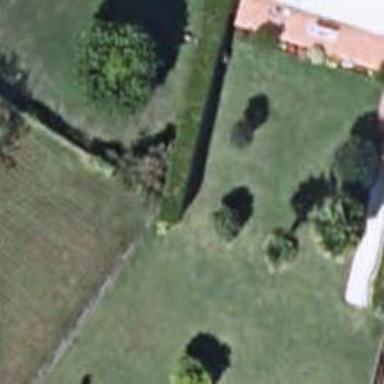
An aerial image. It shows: Fence is in the image.